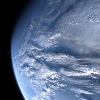
Label: cloud